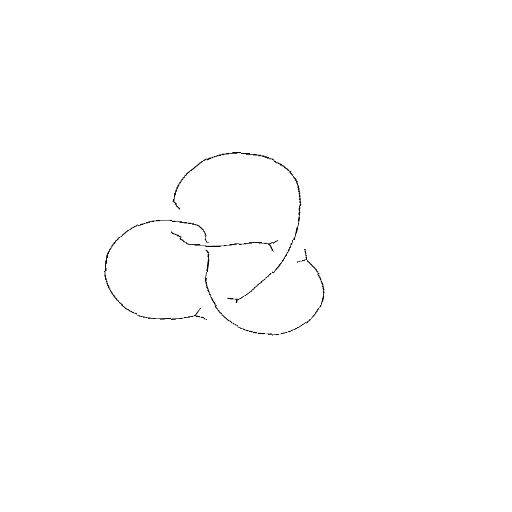
Crossing number: 4